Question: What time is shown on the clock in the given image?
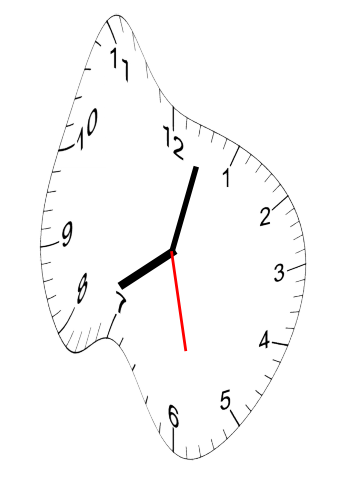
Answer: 08:02:28